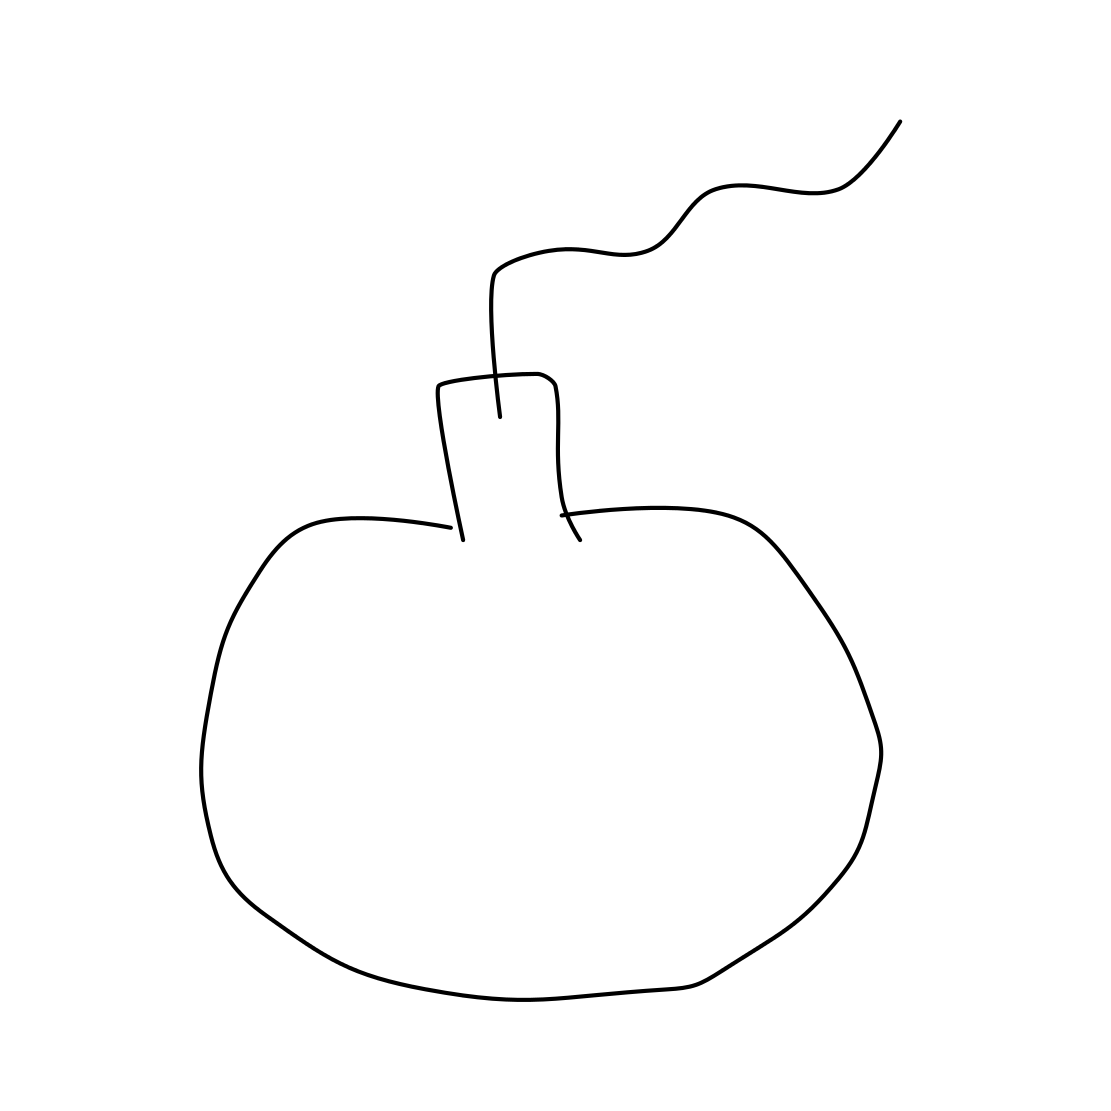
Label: grenade